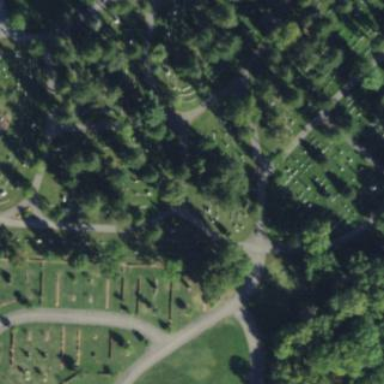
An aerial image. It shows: Historical memorial located in graveyard.